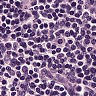
Metastatic tissue present: no